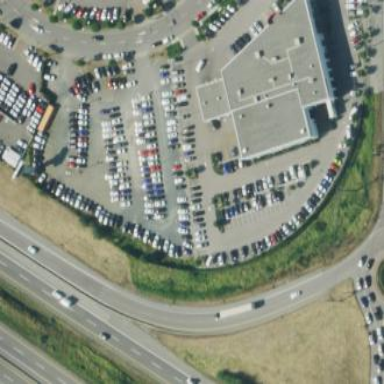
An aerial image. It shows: Retail building with car shop.